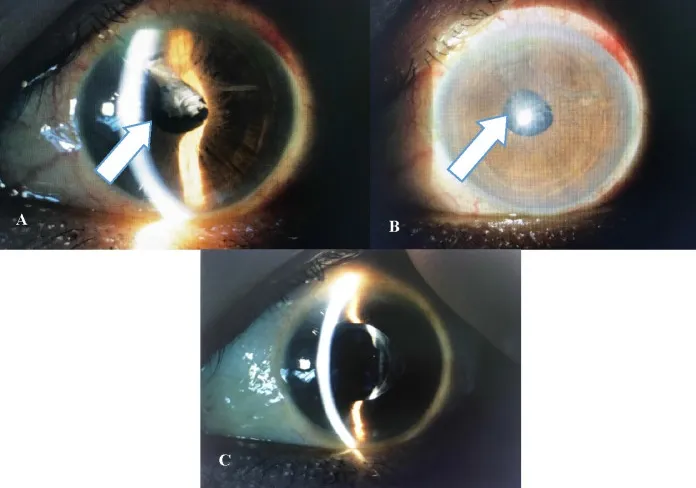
Arrow showing fibrin formation three days post operation in Patient D,. Resolved fibrin post intracameral rtPA injection.
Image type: radiology (pet)